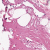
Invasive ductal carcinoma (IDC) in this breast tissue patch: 0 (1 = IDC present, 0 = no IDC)